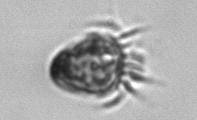
Label: Ciliophora